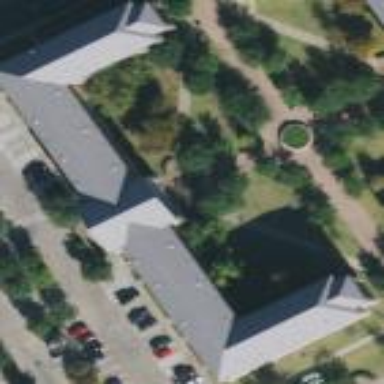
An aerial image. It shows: Building with flat roof.